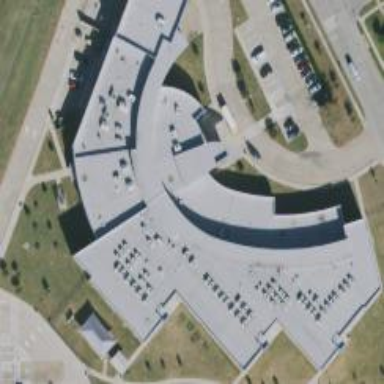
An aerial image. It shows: School building.